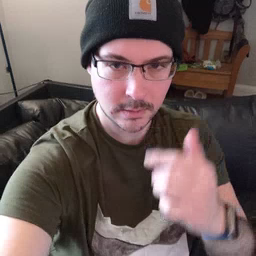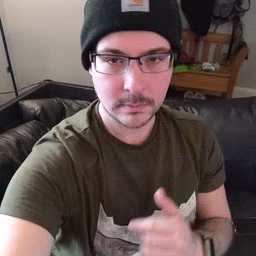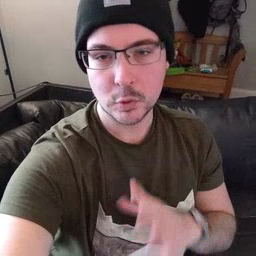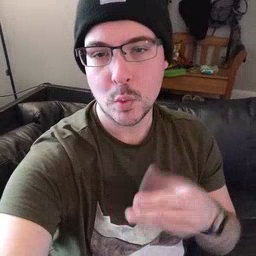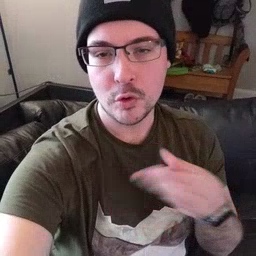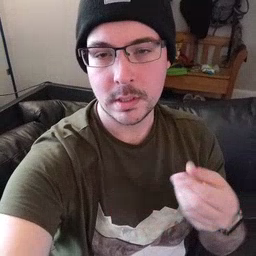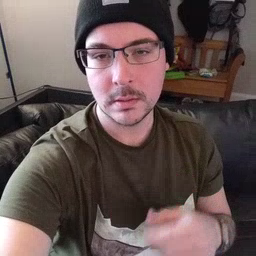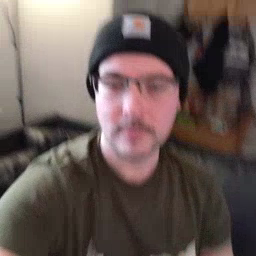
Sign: story